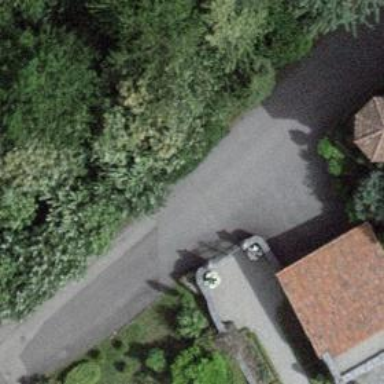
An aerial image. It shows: Smoothly paved residential road.